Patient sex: M
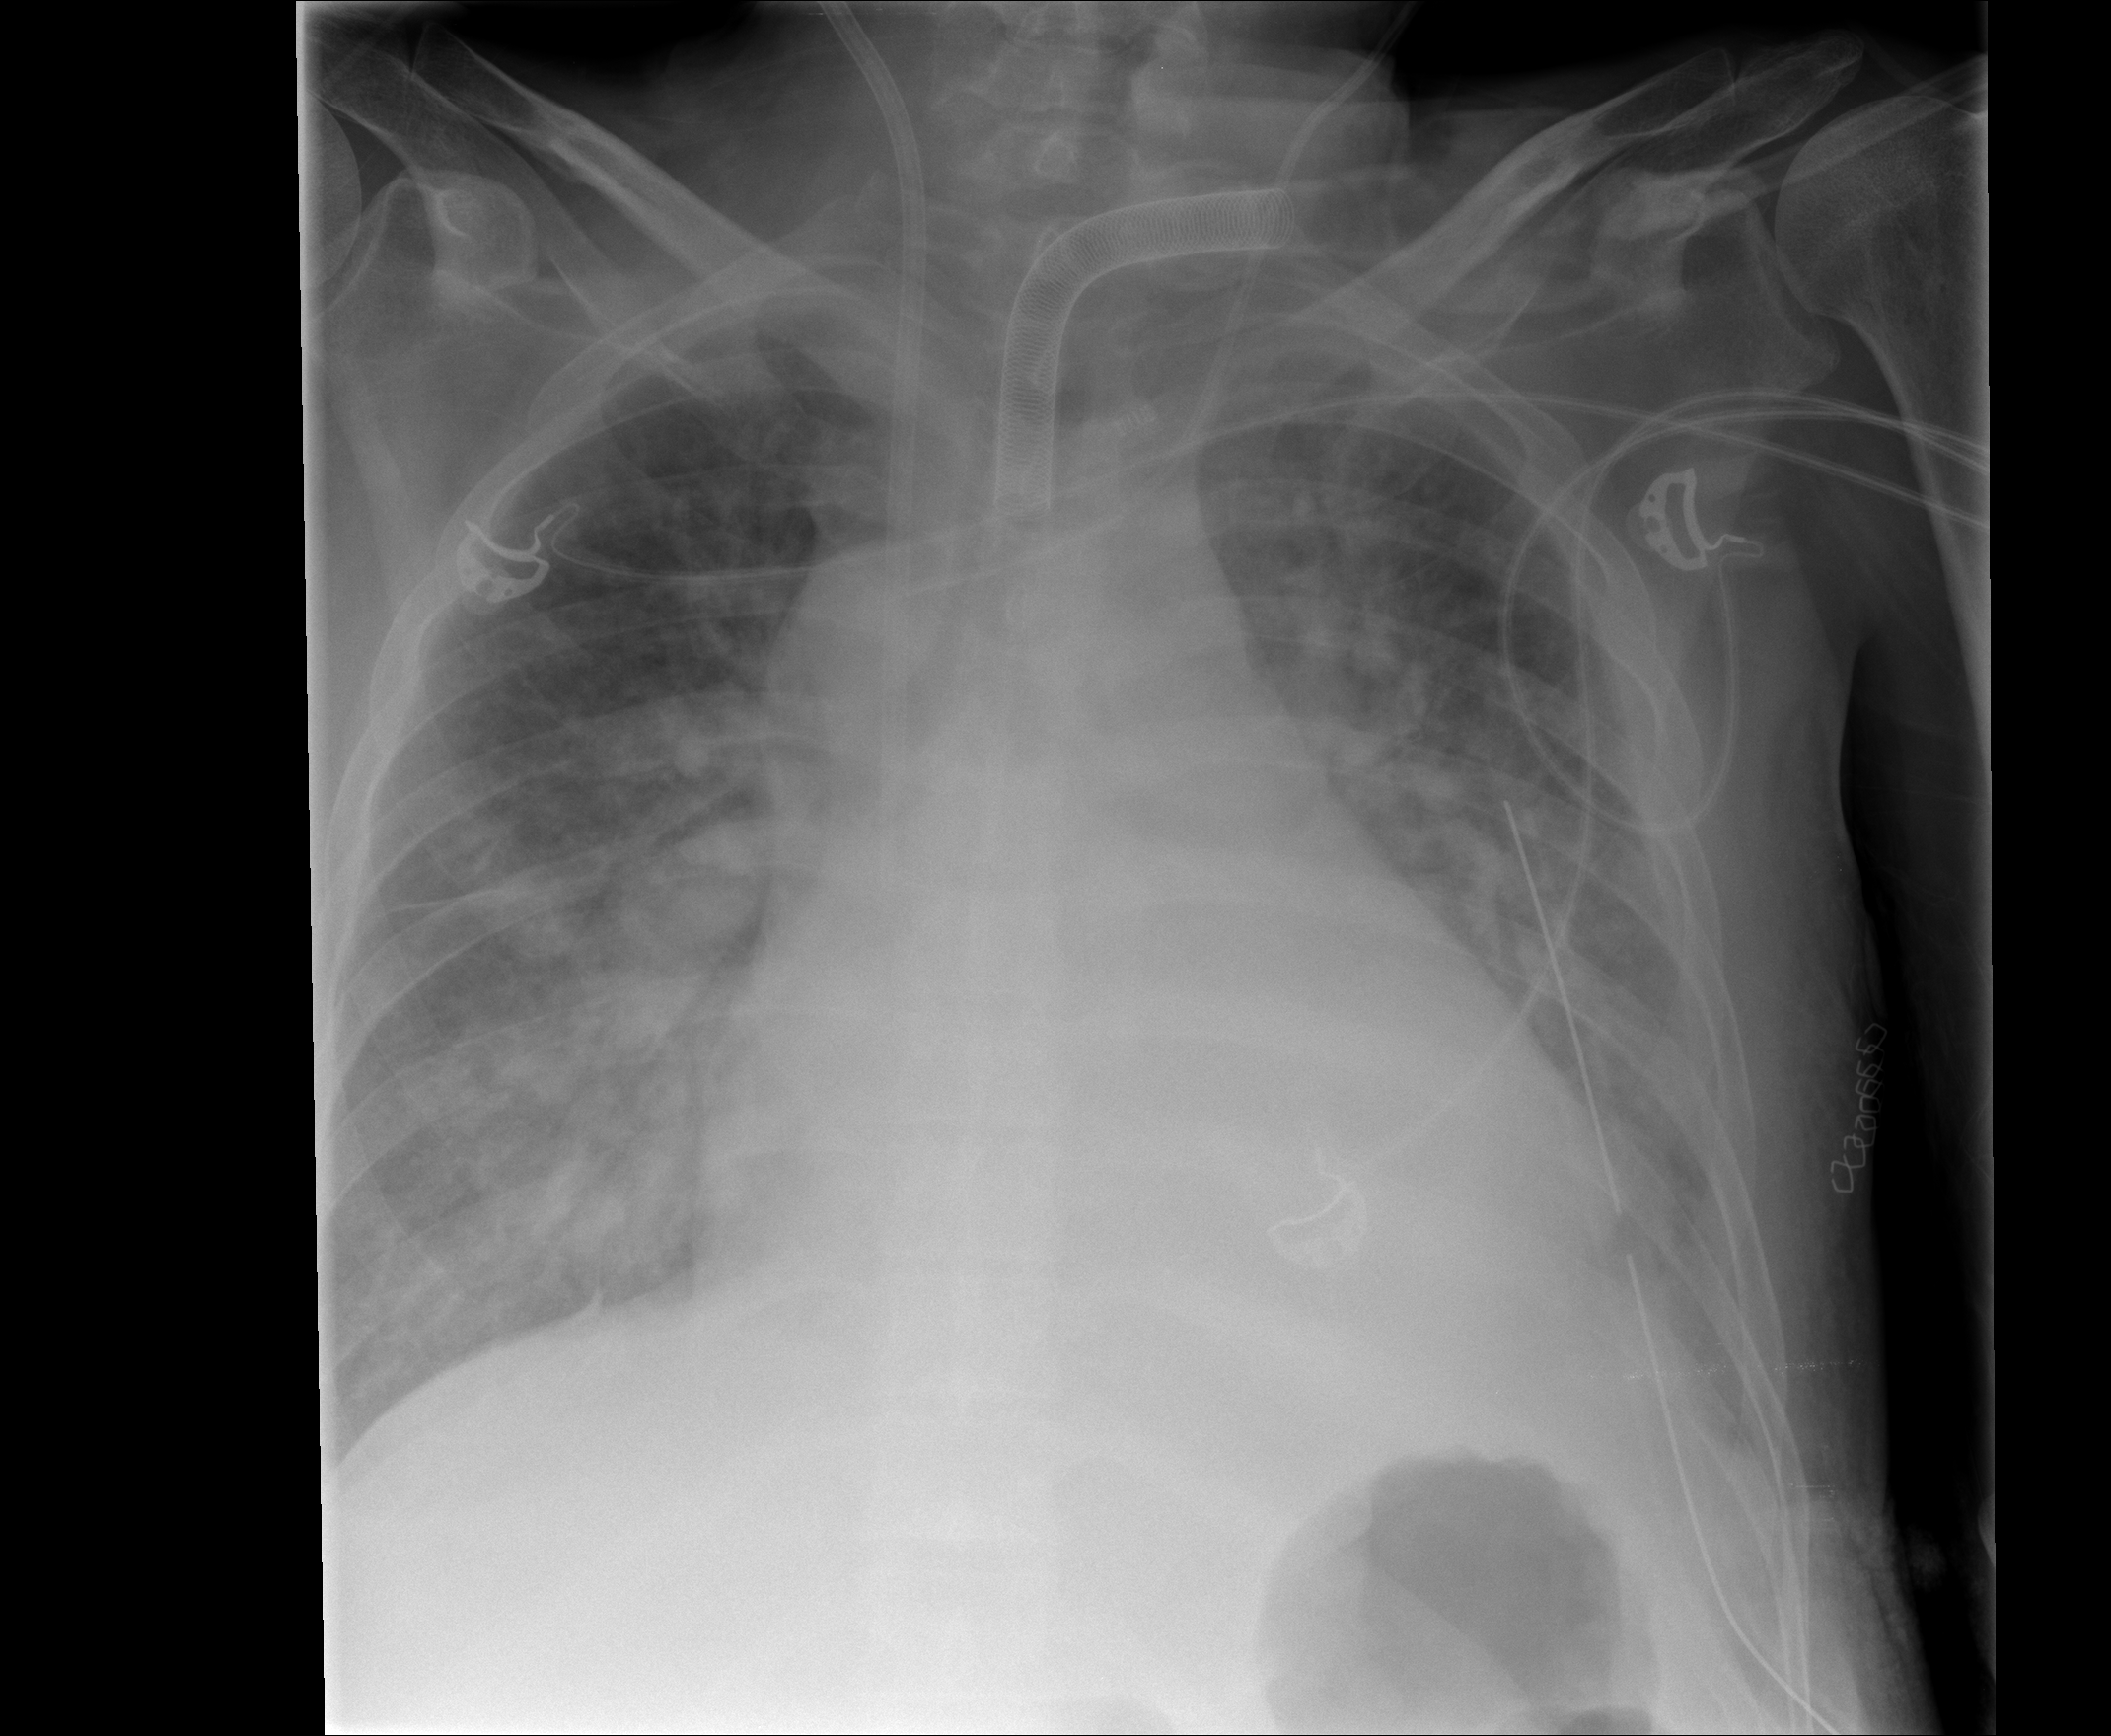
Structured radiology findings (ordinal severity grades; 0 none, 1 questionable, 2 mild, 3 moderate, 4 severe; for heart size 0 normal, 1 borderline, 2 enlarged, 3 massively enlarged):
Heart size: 2
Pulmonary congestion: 2
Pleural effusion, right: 2
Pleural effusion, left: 2
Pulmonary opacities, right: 3
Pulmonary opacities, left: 3
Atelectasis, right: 2
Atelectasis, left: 2